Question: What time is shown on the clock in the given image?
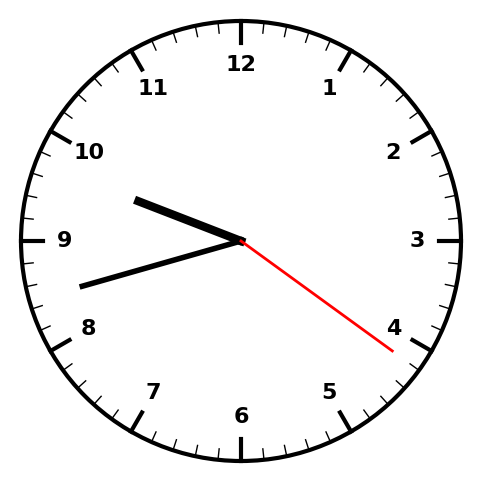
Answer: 09:42:21